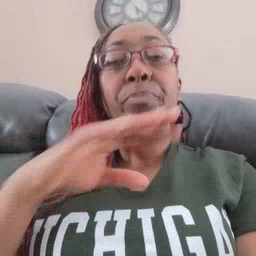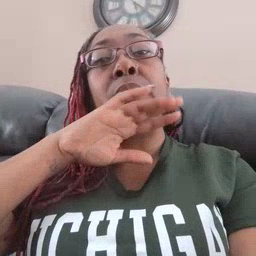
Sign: pig